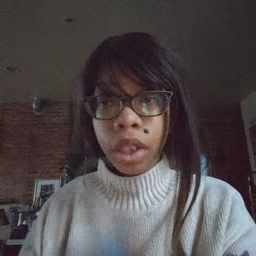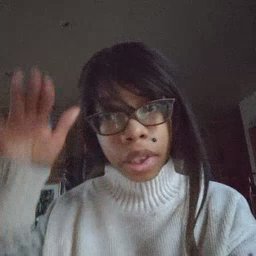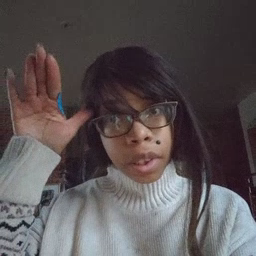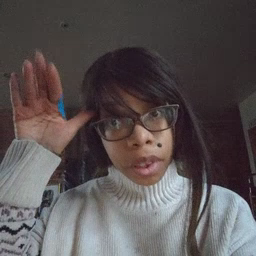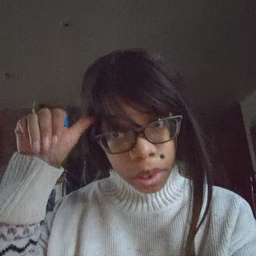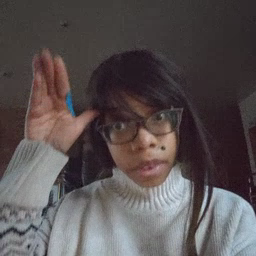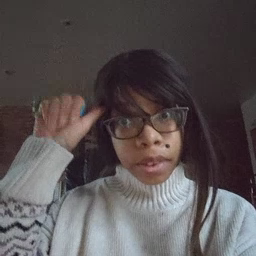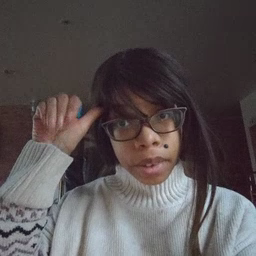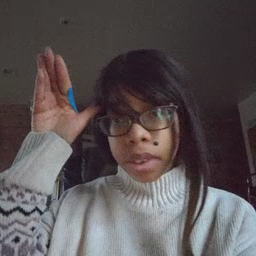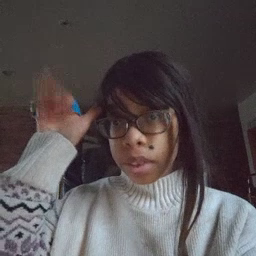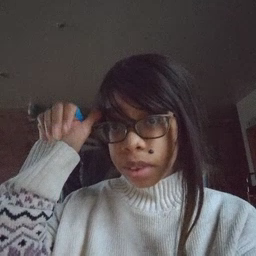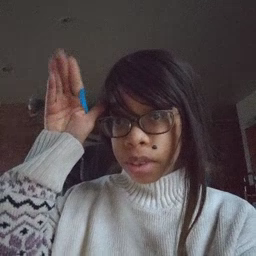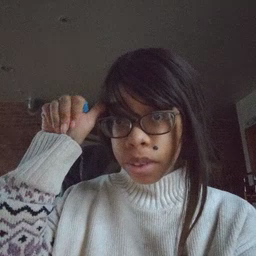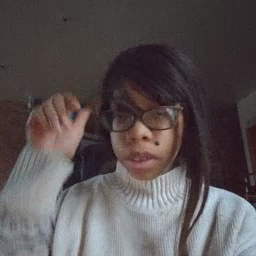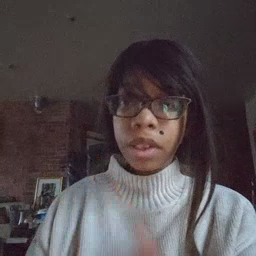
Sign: donkey